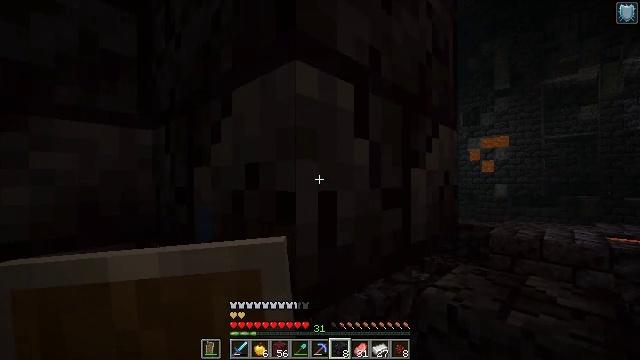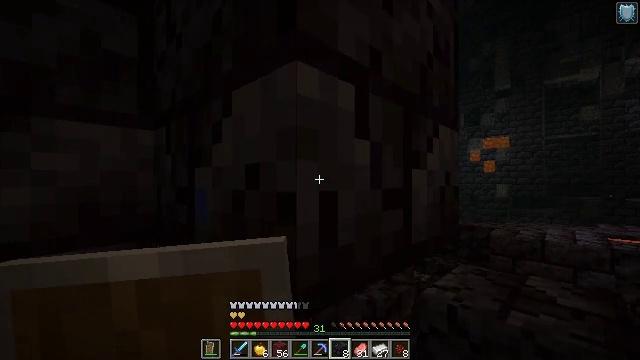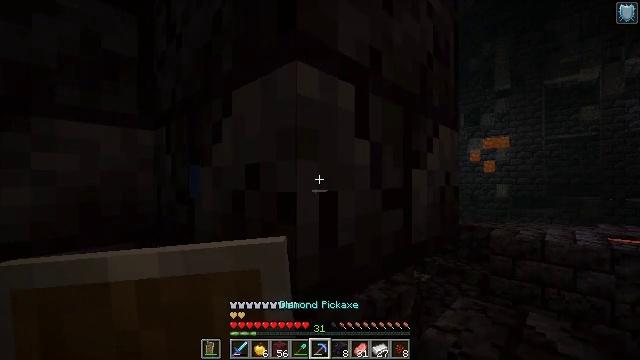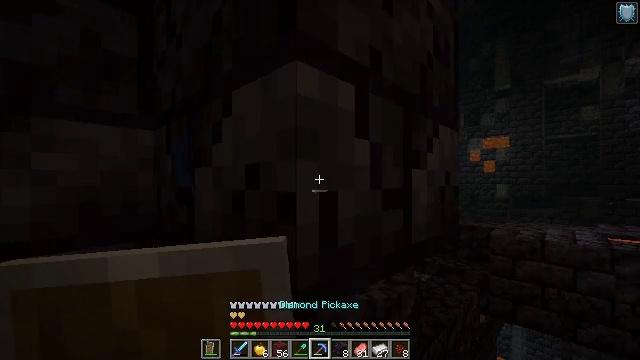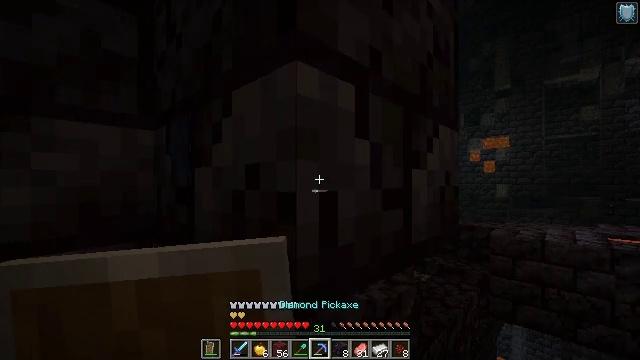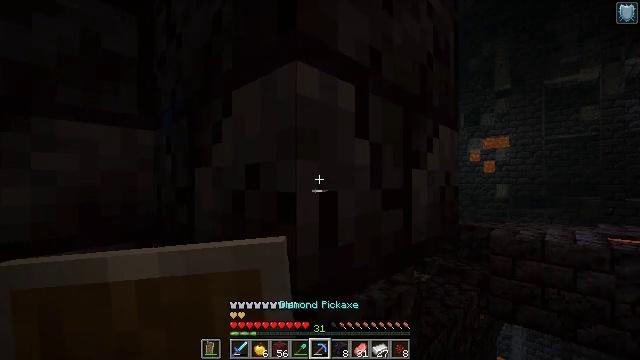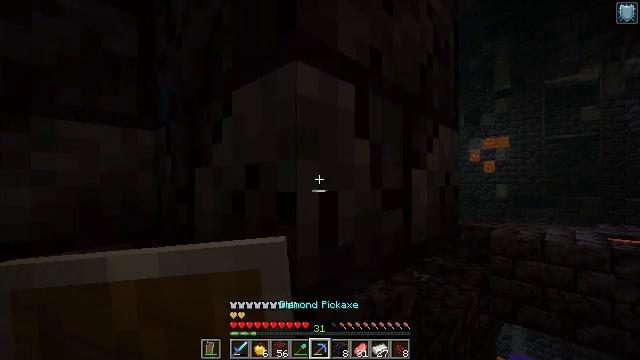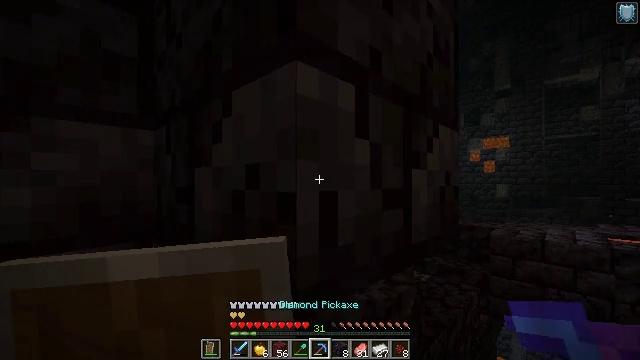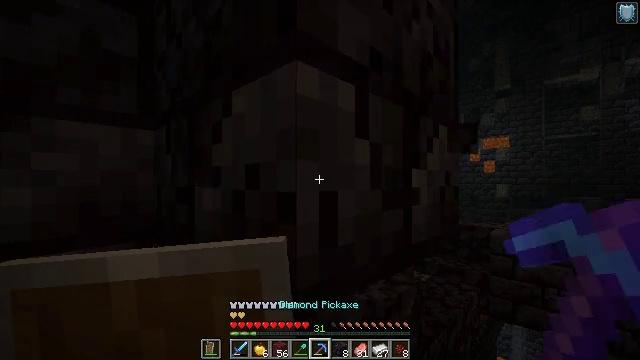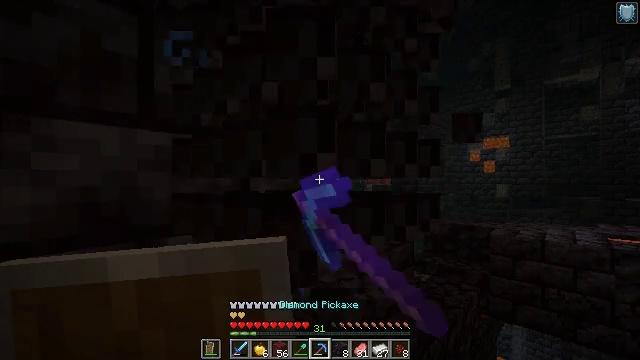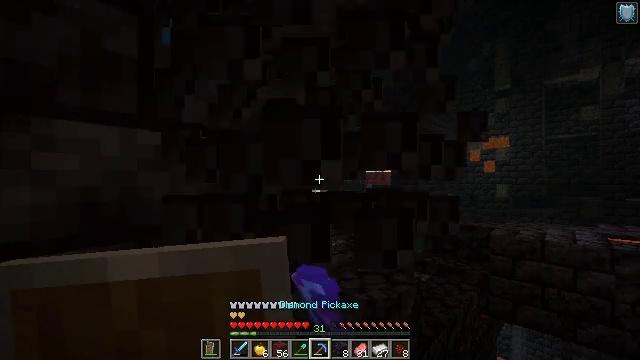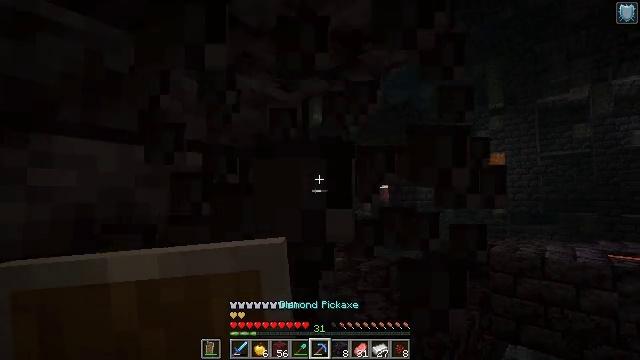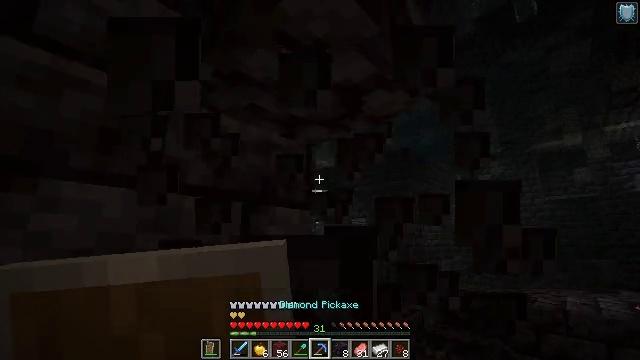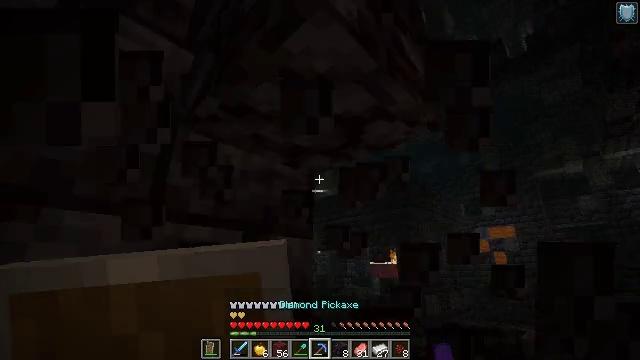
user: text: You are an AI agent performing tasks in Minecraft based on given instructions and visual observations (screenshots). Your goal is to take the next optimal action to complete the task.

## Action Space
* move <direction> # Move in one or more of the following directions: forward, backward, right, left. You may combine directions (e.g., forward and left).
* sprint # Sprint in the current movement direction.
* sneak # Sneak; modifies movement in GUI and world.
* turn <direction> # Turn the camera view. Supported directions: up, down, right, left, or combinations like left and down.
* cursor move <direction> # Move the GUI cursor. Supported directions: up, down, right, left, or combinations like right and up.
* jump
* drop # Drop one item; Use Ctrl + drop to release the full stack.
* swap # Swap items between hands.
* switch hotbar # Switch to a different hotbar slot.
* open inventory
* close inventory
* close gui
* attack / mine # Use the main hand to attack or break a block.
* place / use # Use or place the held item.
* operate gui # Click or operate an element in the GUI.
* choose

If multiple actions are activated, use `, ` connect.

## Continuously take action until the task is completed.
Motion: motion action
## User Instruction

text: Attack the cracked polished blackstone bricks to gather it.
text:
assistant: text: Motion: sneak
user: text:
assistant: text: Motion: sneak
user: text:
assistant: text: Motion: sneak
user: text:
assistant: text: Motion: sneak
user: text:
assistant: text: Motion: sneak
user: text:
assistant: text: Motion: sneak
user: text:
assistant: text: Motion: sneak
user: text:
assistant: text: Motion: sneak, attack / mine
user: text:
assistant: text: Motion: sneak, attack / mine
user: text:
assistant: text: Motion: sneak, attack / mine
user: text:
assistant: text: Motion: sneak, turn up, attack / mine
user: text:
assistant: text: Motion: sneak, turn up, attack / mine
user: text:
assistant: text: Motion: sneak, turn up, attack / mine
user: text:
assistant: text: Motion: sneak, attack / mine